Interaction volume radius: 10 \u00c5
Interaction volume height: 40 \u00c5
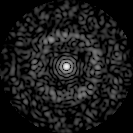
Disorder parameter: 0.8435